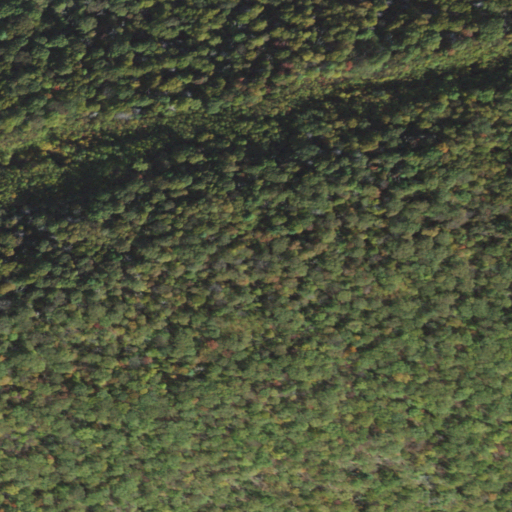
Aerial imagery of mountain in Pennsylvania named Bear Mountain containing only deciduous forest